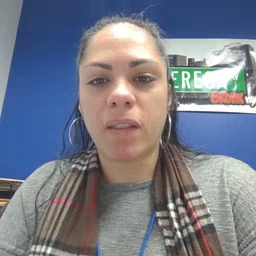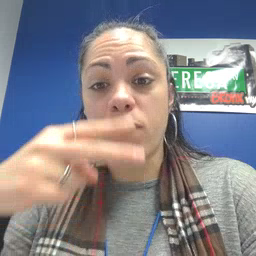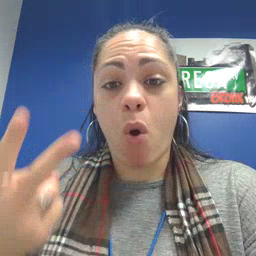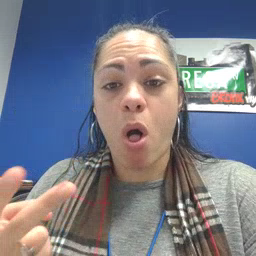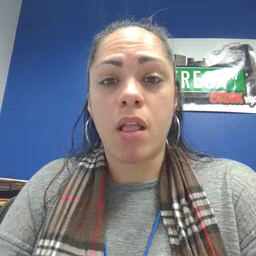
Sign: fall